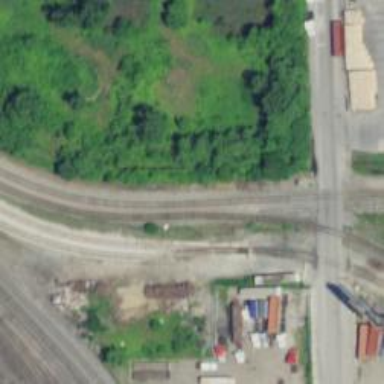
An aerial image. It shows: Railway siding for service.